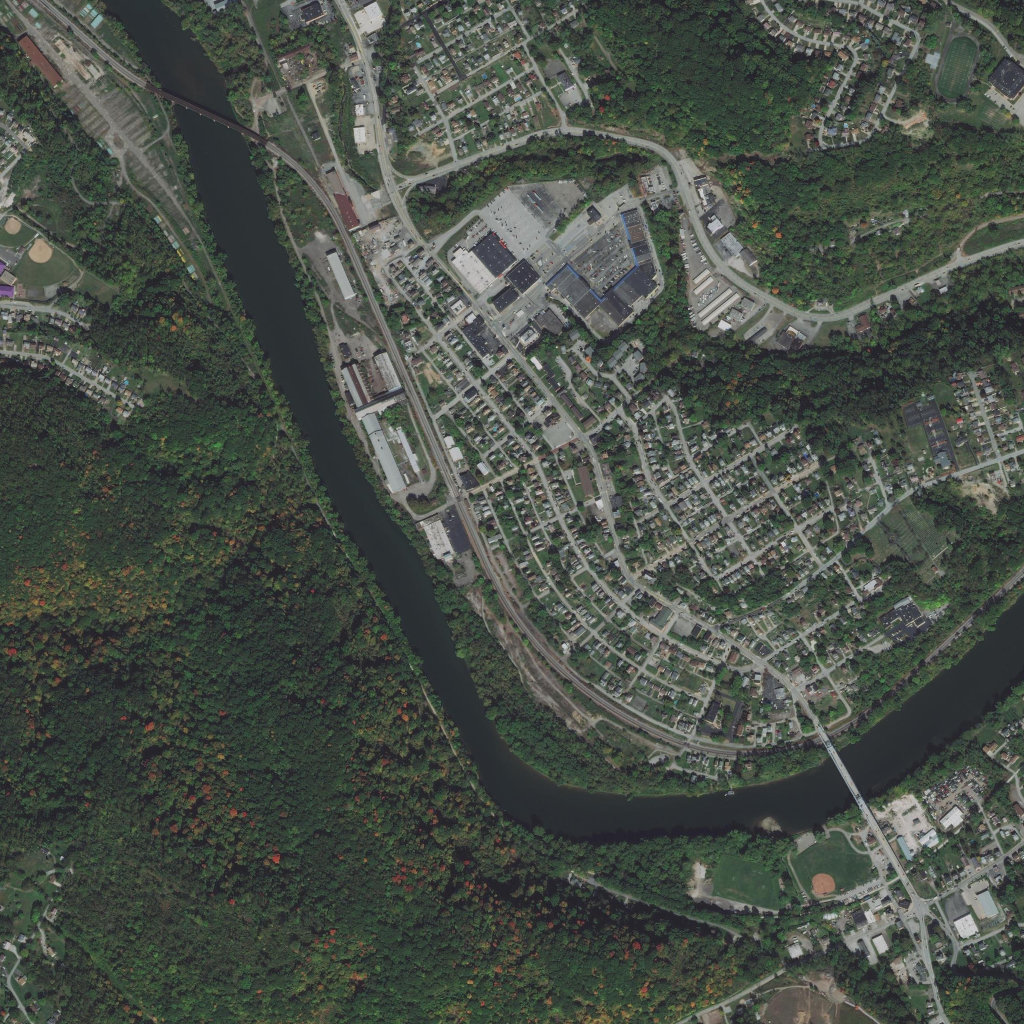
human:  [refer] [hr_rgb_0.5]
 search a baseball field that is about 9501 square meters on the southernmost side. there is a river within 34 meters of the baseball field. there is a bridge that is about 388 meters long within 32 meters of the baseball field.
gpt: <box>[[78, 81, 85, 87, 0]]</box>

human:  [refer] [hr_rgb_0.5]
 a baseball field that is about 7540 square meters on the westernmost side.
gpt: <box>[[1, 22, 7, 29, 0]]</box>